Question: I would like to create a dialog in SWT. My code looks like this:
'''
Shell dialog = new Shell(dialogShell, SWT.DIALOG_TRIM
| SWT.APPLICATION_MODAL);
dialog.setSize(800, 500);
dialog.setBounds(10, 10, 200, 240);
dialog.setText("Dummy dialog for stackoverflow");
GridLayout gridLayout = new GridLayout(4, false);
dialog.setLayout(gridLayout);
Button btnSave = new Button(dialog, SWT.PUSH | SWT.CENTER);
btnSave.setText("Save");
btnSave.setLayoutData(new GridData(SWT.LEFT, SWT.TOP, true, true, 1, 1));
Button btnCancel = new Button(dialog, SWT.PUSH | SWT.CENTER);
btnCancel.setText("Cancel");
btnCancel.setLayoutData(new GridData(SWT.LEFT, SWT.TOP, true, true, 1,
1));
Tree tree = new Tree(dialog, SWT.BORDER | SWT.V_SCROLL | SWT.H_SCROLL);
GridData gridData = new GridData(GridData.FILL);
gridData.horizontalSpan = 4;
gridData.verticalSpan = 10;
tree.setLayoutData(gridData);
TreeItem item = new TreeItem(tree, 0);
item.setText("Item 1");
item = new TreeItem(item, 0);
item.setText("Item 2");
item = new TreeItem(item, 0);
item.setText("Item 3");
Label lblOne = new Label(dialog, SWT.NONE);
lblOne.setText("Label One: ");
Text textOne = new Text(dialog, SWT.SINGLE | SWT.BORDER);
gridData = new GridData();
gridData.horizontalAlignment = SWT.FILL;
gridData.grabExcessHorizontalSpace = true;
gridData.horizontalSpan = 3;
textOne.setLayoutData(gridData);
Label lblTwo = new Label(dialog, SWT.NONE);
lblTwo.setText("Label Two: ");
gridData = new GridData();
gridData.verticalAlignment = SWT.TOP;
lblTwo.setLayoutData(gridData);
Text textTwo = new Text(dialog, SWT.SINGLE | SWT.BORDER);
gridData = new GridData();
gridData.horizontalAlignment = SWT.FILL;
gridData.grabExcessHorizontalSpace = true;
gridData.horizontalSpan = 3;
textTwo.setLayoutData(gridData);
dialog.pack();
dialog.open();
'''
The result looks like this:

I am not able to reach the following "goals":
- - -
Thanks for any help!
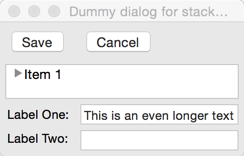
Answer: Use the 'GridData' 'heightHint' and 'widthHint' values to specify the suggested height and width for the tree and text controls.
For example:
'''
gridData.widthHeight = 200;
'''